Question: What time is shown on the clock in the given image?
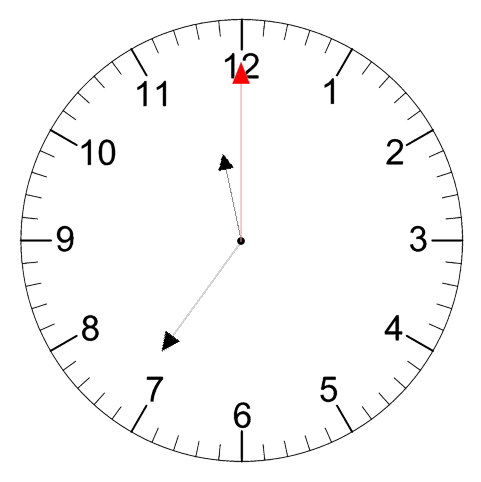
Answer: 11:36:00